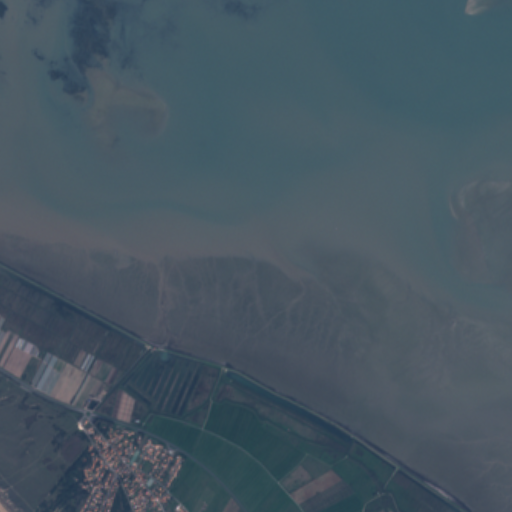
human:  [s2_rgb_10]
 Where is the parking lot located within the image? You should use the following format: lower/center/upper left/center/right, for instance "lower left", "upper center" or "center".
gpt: The parking lot is located in the lower left of the image.
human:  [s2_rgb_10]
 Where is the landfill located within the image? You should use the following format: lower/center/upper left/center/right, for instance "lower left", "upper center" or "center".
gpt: There is no landfill in the image.